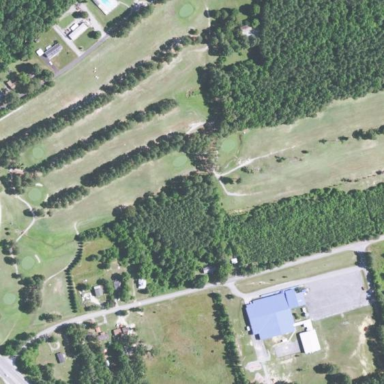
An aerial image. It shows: Golf course surrounded by greenery.